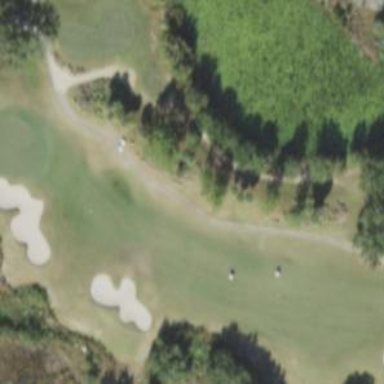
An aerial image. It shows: Golf cartpath that is also road path.